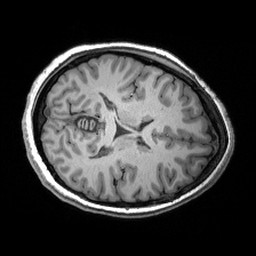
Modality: T1w
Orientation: axial
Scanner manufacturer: siemens
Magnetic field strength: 3 T
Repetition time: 2.53 s
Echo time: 0.00299 s